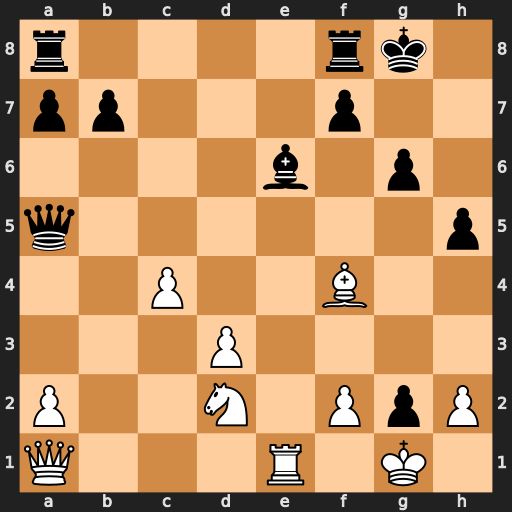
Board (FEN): r4rk1/pp3p2/4b1p1/q6p/2P2B2/3P4/P2N1PpP/Q3R1K1
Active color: w
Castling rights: -
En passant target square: -
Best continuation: Bh6 f6 Rxe6